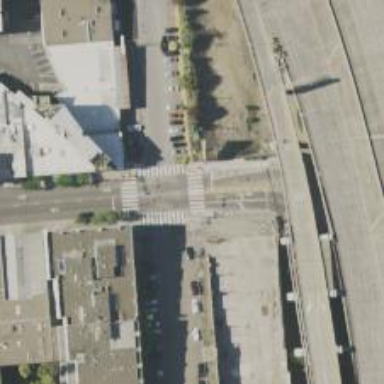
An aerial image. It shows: Asphalt footway with uncontrolled zebra crossing.